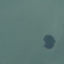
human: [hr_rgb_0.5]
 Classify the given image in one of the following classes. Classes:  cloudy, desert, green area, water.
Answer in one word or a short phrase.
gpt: water